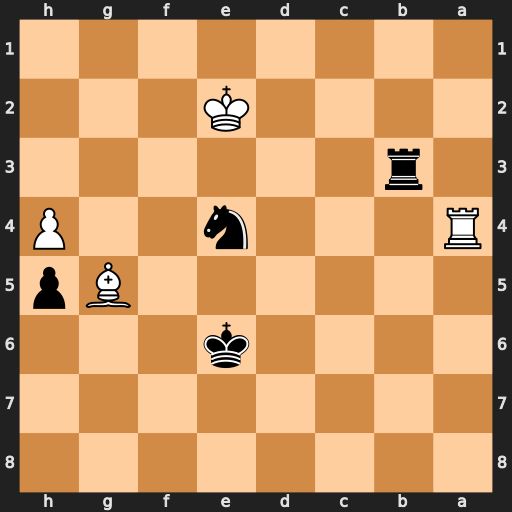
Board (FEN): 8/8/4k3/6Bp/R3n2P/1r6/4K3/8
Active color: b
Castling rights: -
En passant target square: -
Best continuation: Nc3+ Kd3 Nxa4+